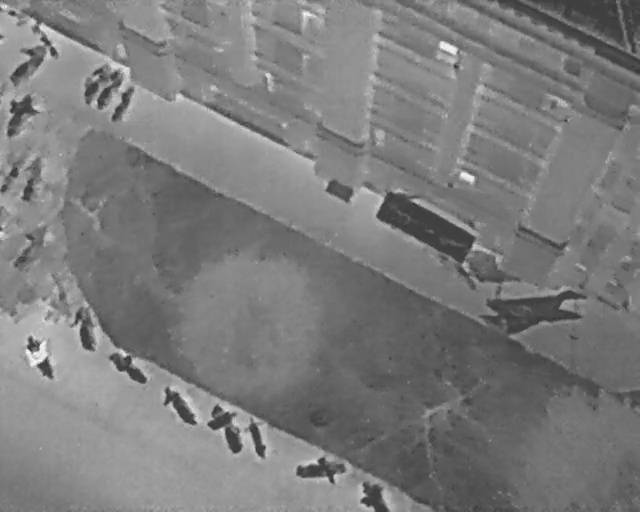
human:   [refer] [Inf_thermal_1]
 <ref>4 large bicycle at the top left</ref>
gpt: <box>[[2, 7, 5, 17, 130], [0, 19, 6, 25, 10], [11, 14, 18, 18, 31], [13, 15, 20, 19, 31]]</box>

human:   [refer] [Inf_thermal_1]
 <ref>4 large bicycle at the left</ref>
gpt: <box>[[1, 33, 8, 36, 16], [2, 43, 6, 53, 132], [8, 60, 16, 67, 172], [1, 67, 10, 72, 156]]</box>

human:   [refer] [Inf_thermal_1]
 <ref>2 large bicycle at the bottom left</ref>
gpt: <box>[[15, 69, 24, 73, 128], [23, 77, 31, 81, 139]]</box>

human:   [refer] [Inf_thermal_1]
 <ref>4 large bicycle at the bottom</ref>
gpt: <box>[[30, 80, 39, 86, 150], [36, 82, 43, 87, 164], [47, 86, 52, 97, 172], [56, 93, 60, 99, 2]]</box>